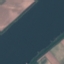
Label: River